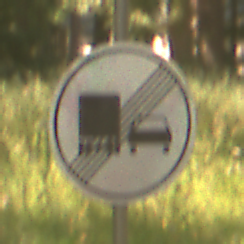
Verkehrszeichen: EndeUeberholverbotKraftfahrzeuge
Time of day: Midday
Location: Outdoor (Nature)
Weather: PartlyCloudy
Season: NotSpecified
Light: Natural